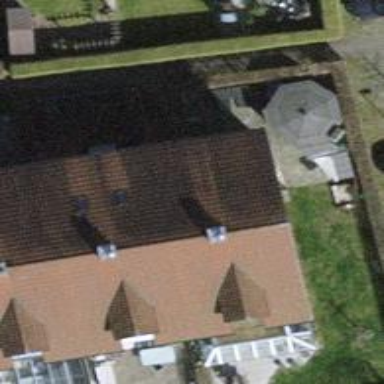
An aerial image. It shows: Terrace building.